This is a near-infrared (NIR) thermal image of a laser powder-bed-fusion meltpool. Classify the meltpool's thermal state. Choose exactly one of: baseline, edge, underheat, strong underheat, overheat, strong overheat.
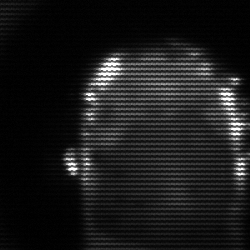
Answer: baseline